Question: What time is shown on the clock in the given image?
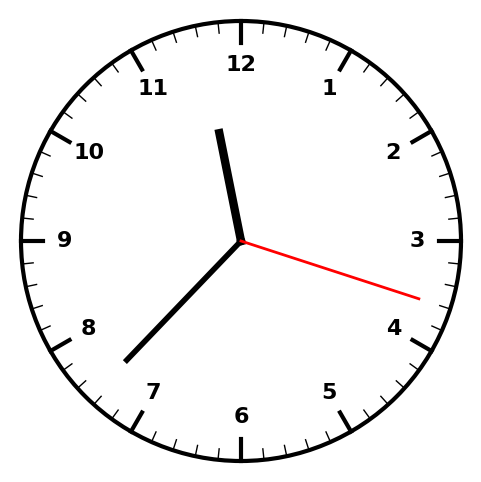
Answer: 11:37:18